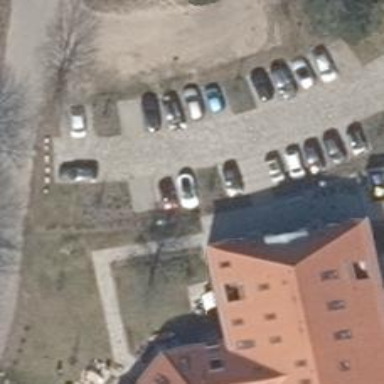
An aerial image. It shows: Parking aisle designated as service road.